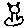
Label: cat